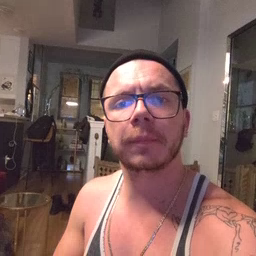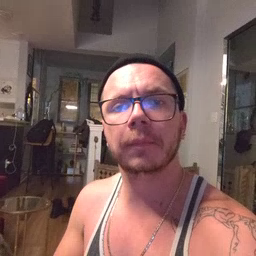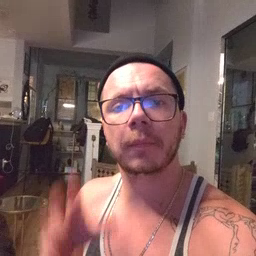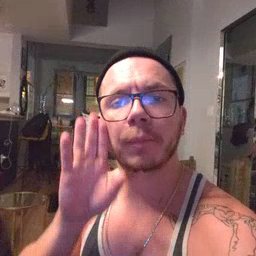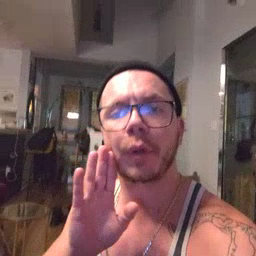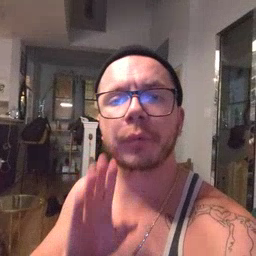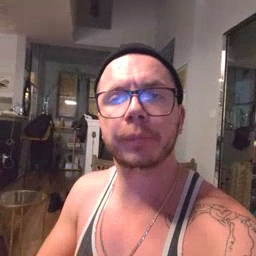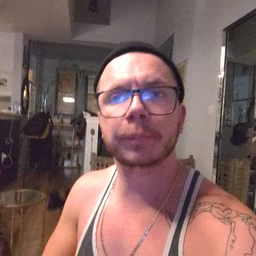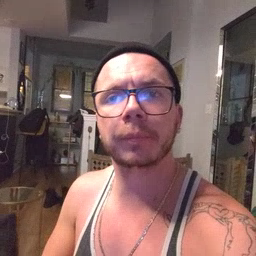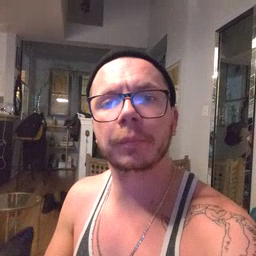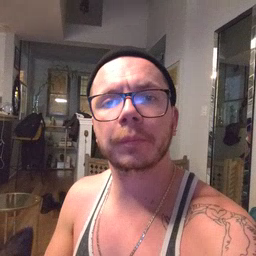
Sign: brown